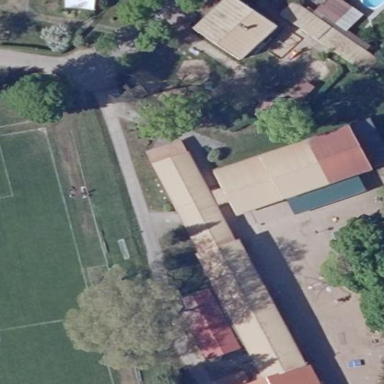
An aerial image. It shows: School building.